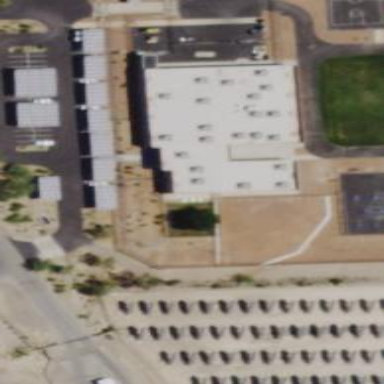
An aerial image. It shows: Flat roof building identified as prison.